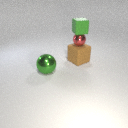
small green rubber cube above large brown rubber cube